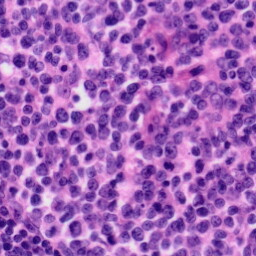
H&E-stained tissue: Tonsil